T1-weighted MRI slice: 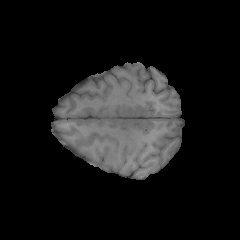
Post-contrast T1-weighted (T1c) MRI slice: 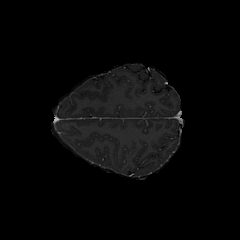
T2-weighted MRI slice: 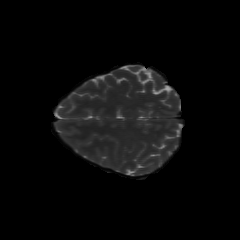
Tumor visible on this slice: no